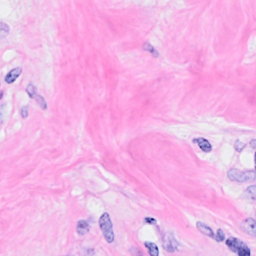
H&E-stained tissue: Breast